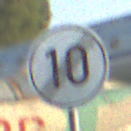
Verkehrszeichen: EndeGeschwindigkeit10
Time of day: SunriseSunset
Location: Outdoor (Special)
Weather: Clear
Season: NotSpecified
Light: Natural